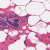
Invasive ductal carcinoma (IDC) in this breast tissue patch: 0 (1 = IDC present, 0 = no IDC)